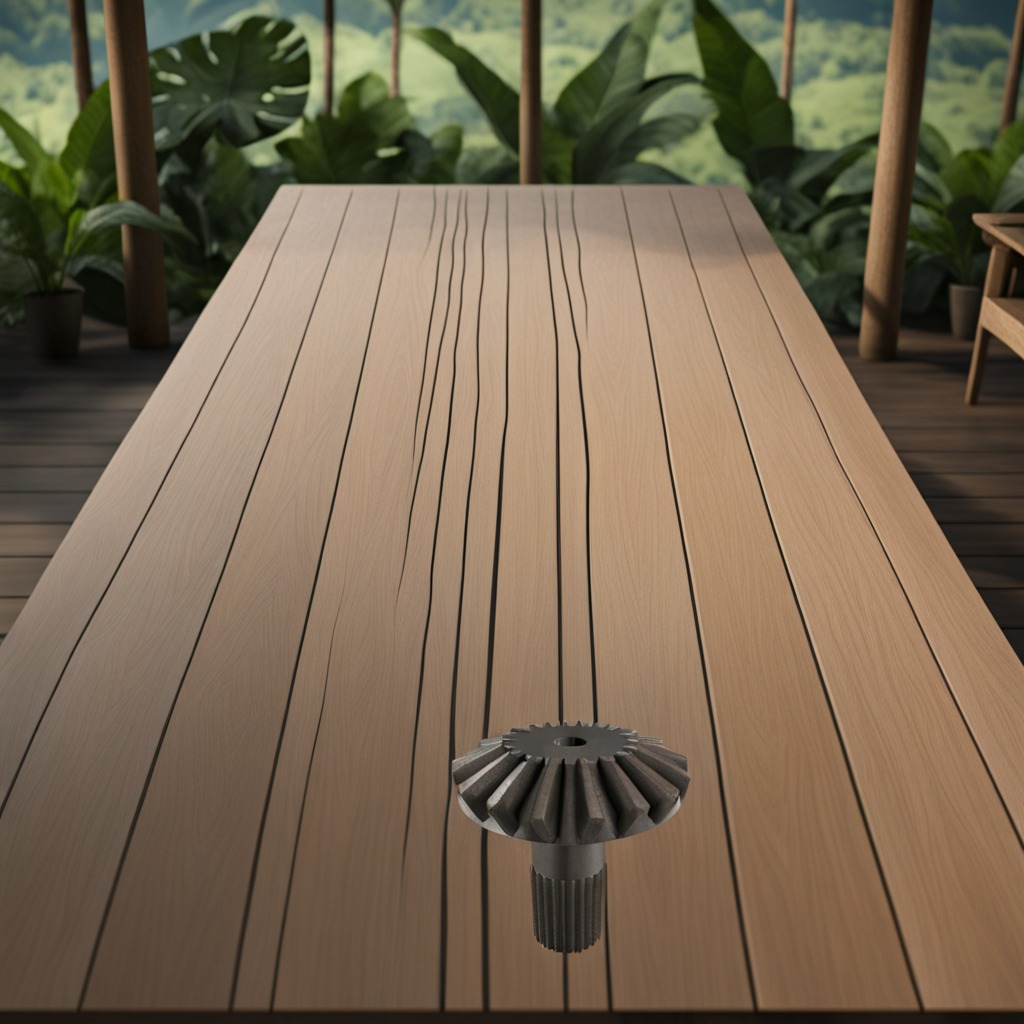
A steel gear with teeth is lying on a wooden table inside a jungle field workshop tent humid ambient light worn but